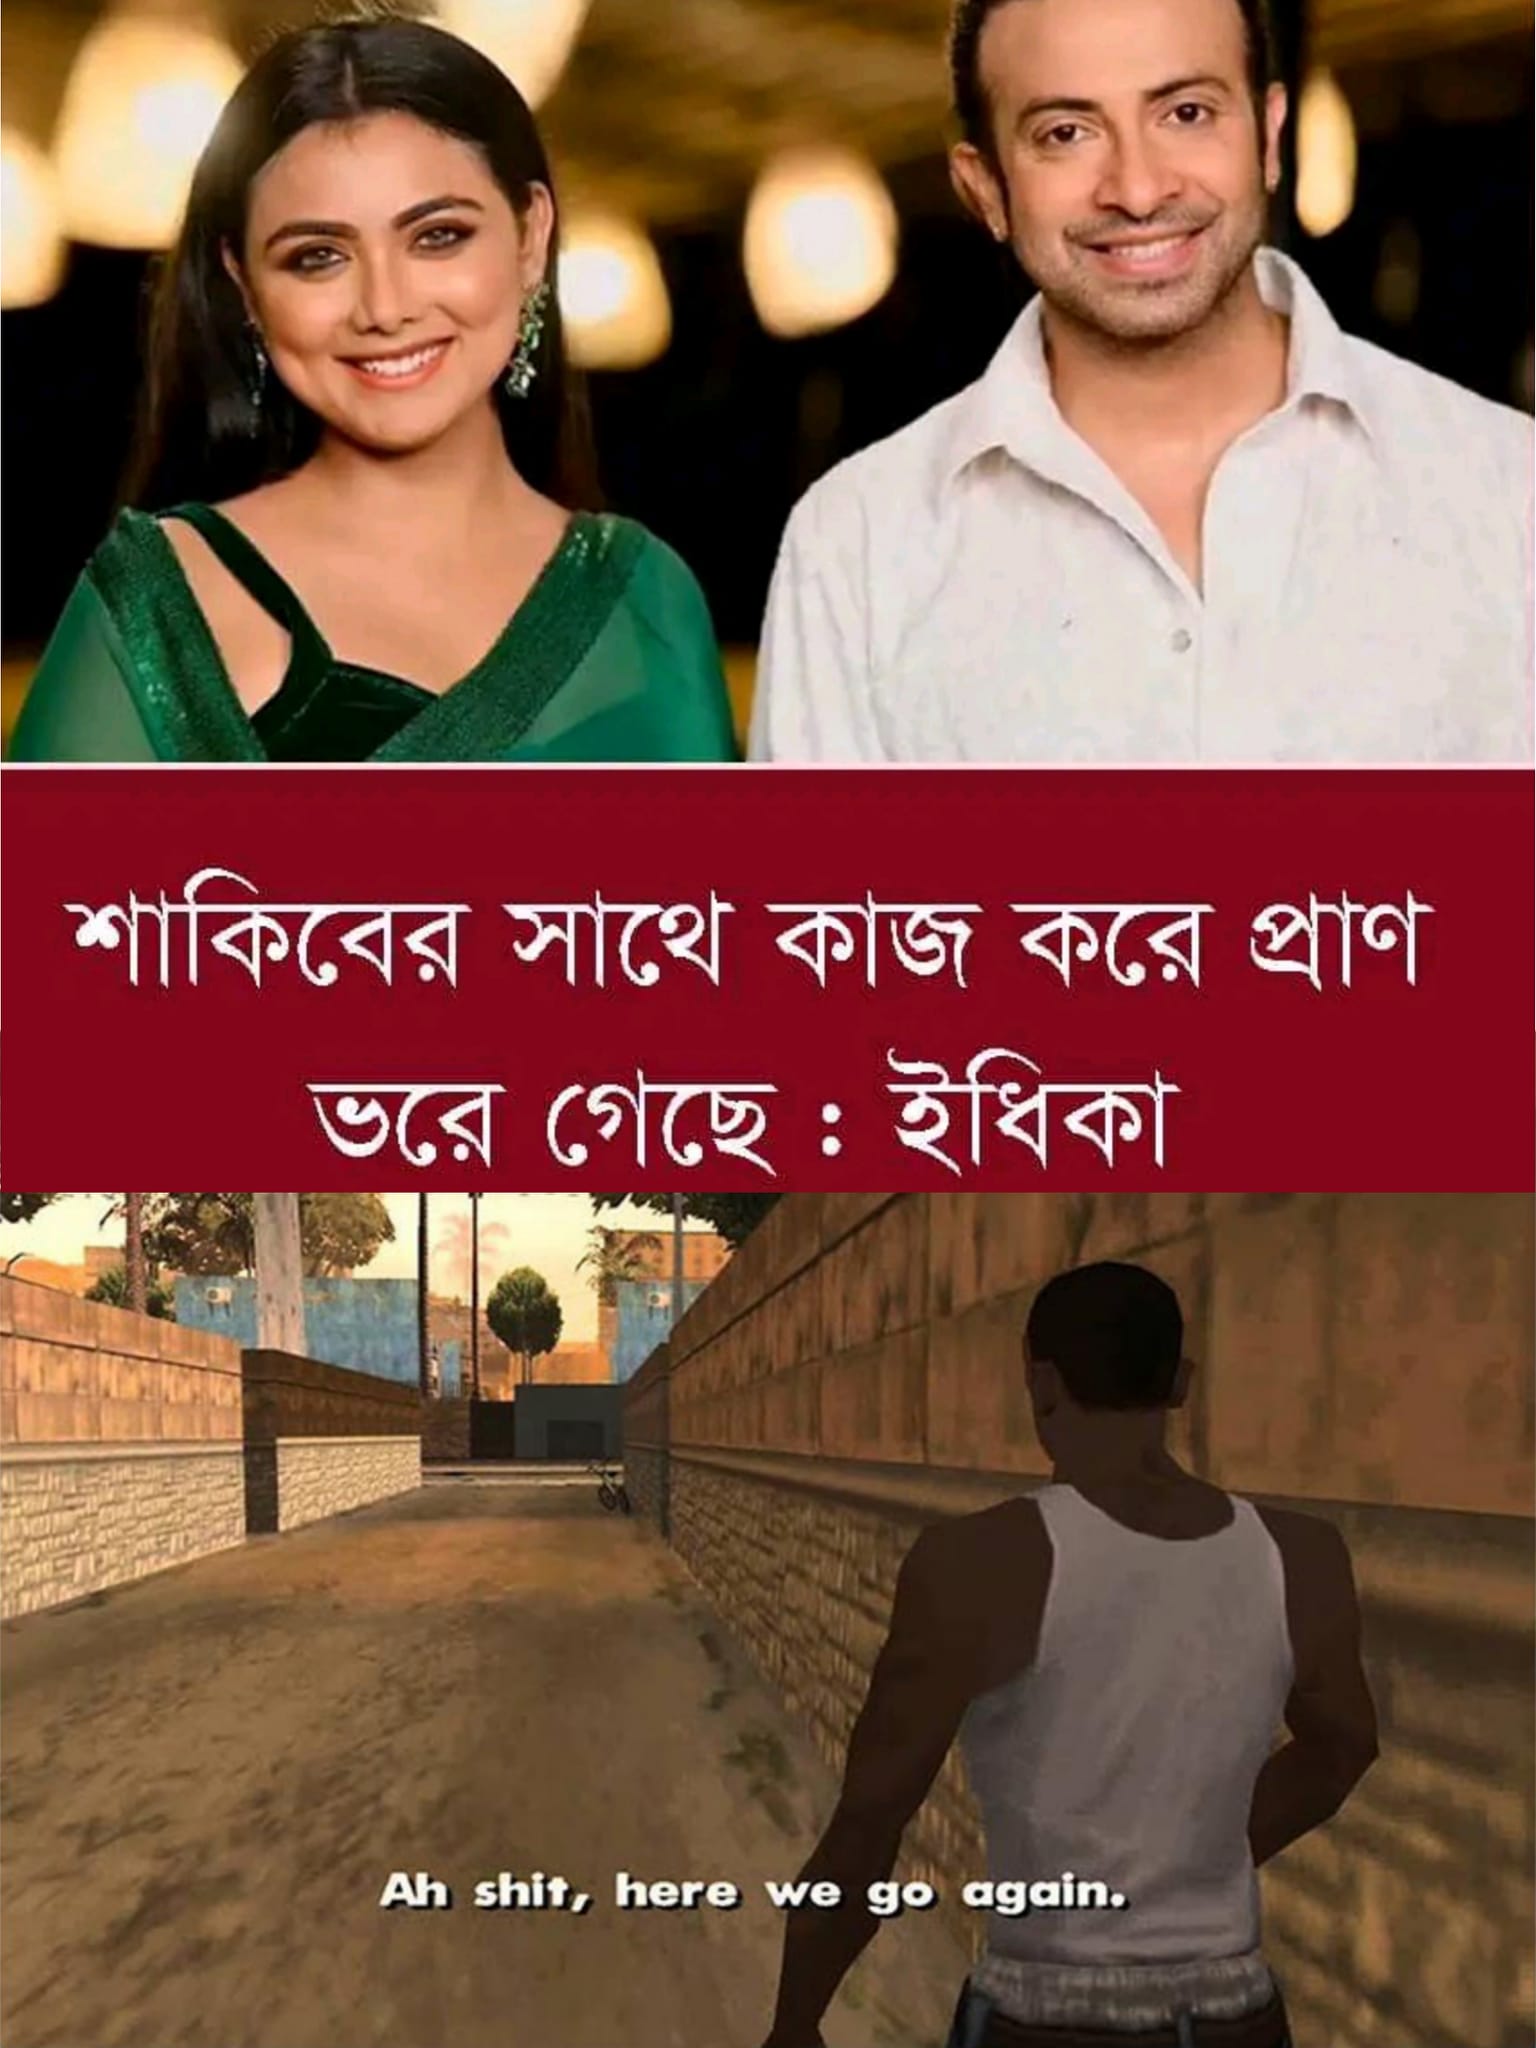
Text: শাকিবের সাথে কাজ করে প্রাণ ভরে গেছে ইধিকা
Label: Non Hate